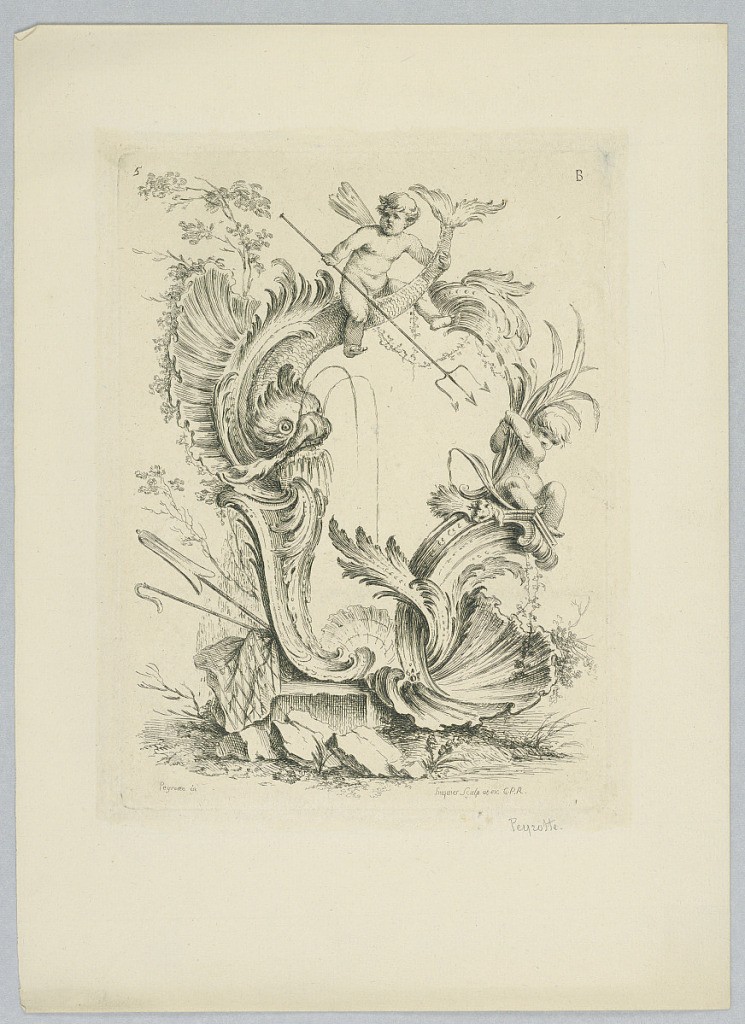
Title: Cartouche with Sea Motifs, Plate B
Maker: Alexis Peyrotte, French, 1699–1769
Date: ca. 1740
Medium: Engraving on paper
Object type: Print
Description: Cartouche with sea motifs, plate B.